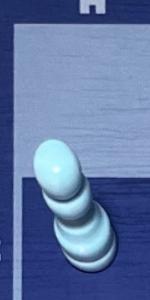
Label: Pawn_White